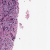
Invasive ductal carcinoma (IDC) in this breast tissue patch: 1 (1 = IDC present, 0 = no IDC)